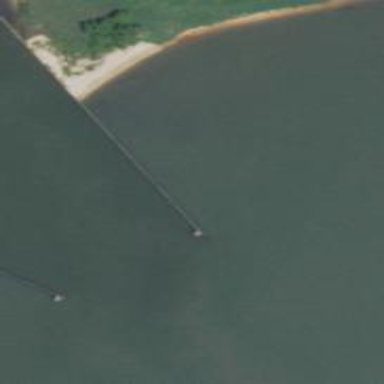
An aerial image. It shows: Breakwater structure.